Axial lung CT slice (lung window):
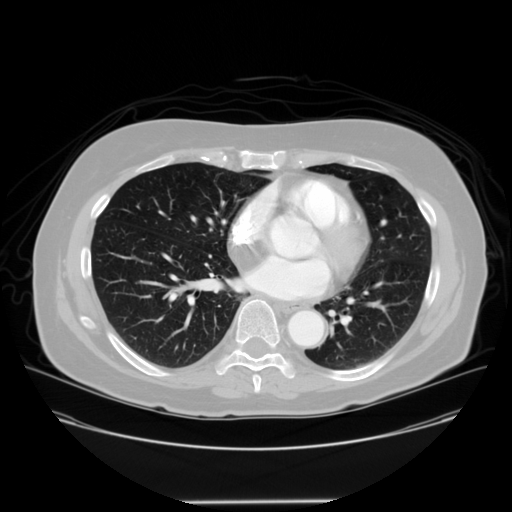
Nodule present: no